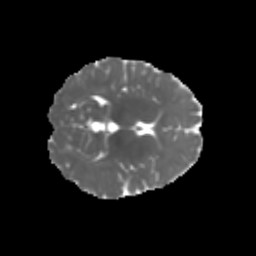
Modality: MD
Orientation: axial
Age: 5
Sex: male
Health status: healthy